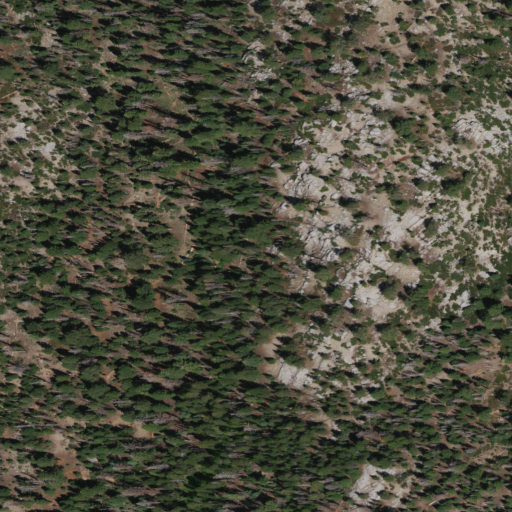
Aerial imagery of mountain in California named Tennessee Point containing grassland, evergreen forest, and shrub